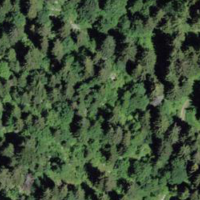
EUNIS habitat code: 43
Species observed at this site:
Tenthredo crassa
Silene dioica